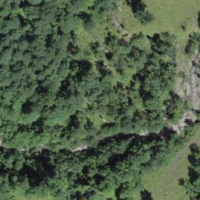
EUNIS habitat code: 44
Species observed at this site:
Aruncus dioicus